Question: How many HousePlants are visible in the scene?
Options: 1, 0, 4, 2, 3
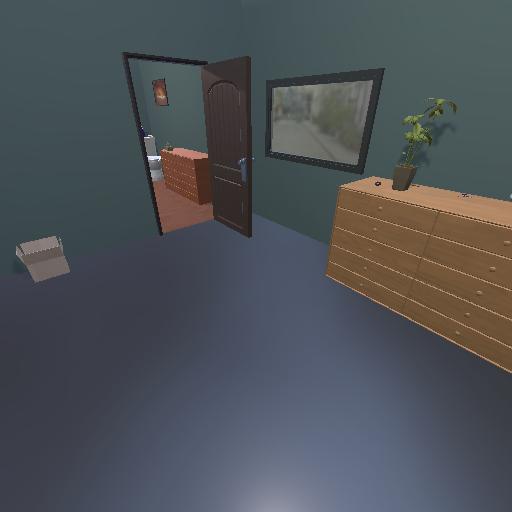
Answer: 1